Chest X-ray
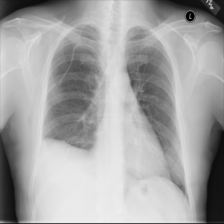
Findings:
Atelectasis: positive
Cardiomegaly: negative
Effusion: negative
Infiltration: negative
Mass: negative
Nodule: negative
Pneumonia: negative
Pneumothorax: negative
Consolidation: negative
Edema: negative
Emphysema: negative
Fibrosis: negative
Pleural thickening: negative
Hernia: negative